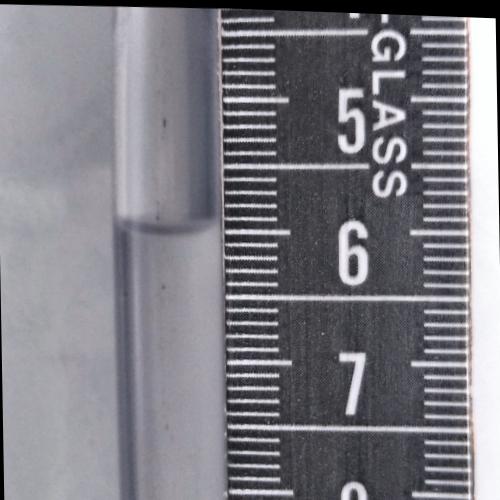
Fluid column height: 6.0 cm